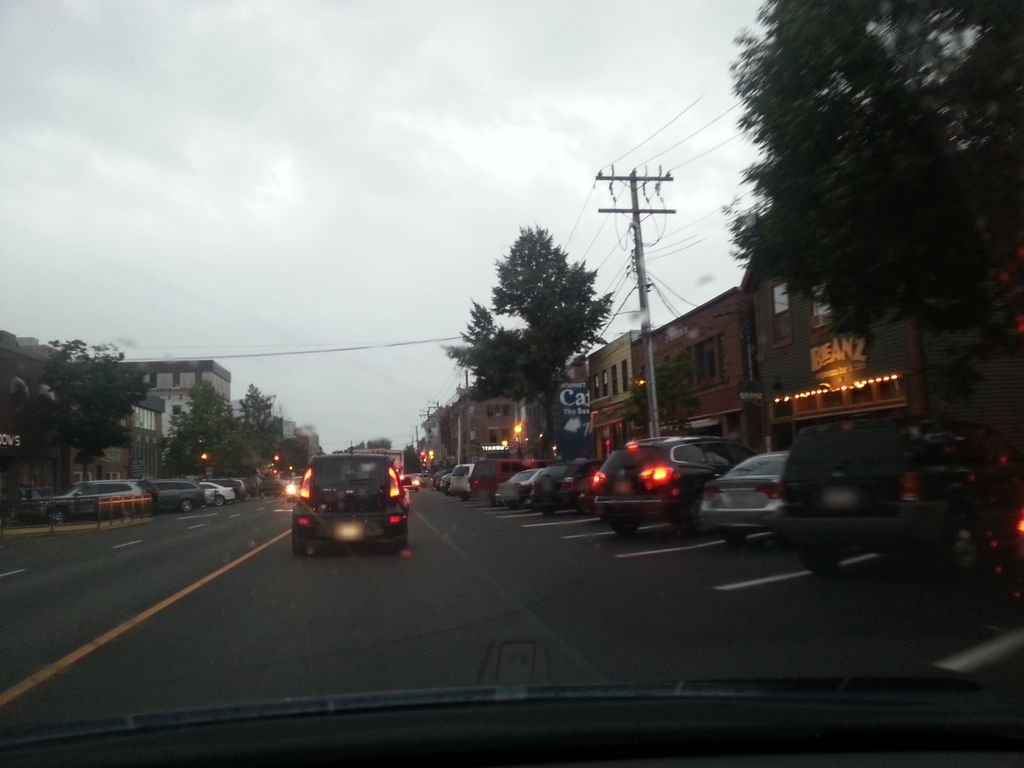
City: charlottetown